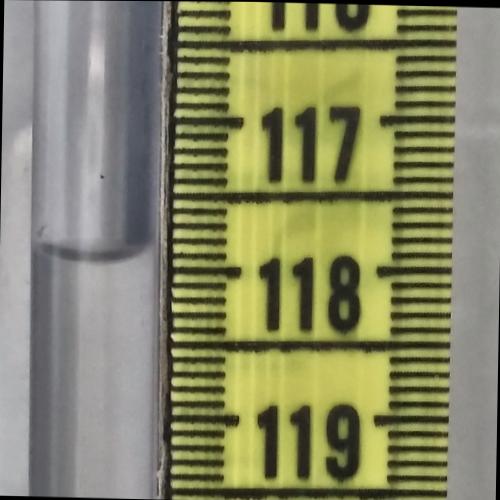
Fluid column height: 117.9 cm